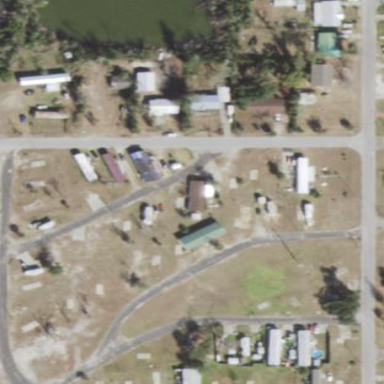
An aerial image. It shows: Residential area known as trailer park.